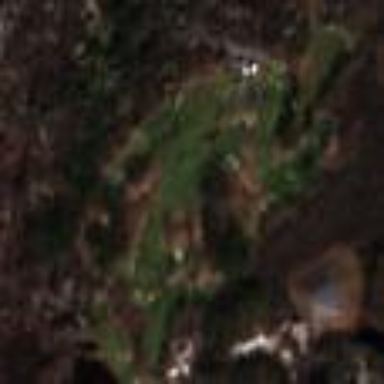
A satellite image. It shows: Golf course.